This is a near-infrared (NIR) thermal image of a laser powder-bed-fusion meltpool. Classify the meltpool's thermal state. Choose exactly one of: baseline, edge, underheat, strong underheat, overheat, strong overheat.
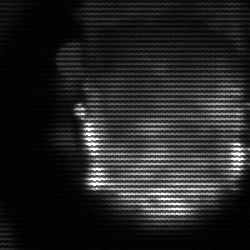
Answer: baseline